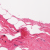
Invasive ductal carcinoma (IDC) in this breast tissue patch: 0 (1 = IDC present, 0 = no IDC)